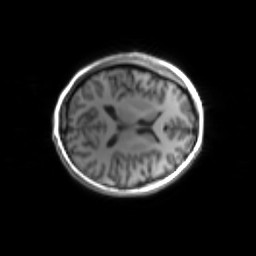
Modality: inplaneT1
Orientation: axial
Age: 32
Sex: female
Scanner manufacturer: siemens
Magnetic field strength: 3 T
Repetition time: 1.2 s
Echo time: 0.00251 s